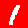
Digit: 1